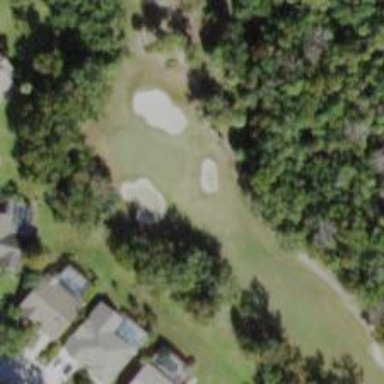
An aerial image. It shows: View of golf hole.